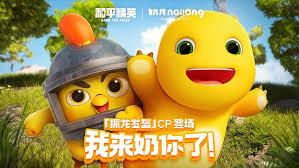
Label: nailong